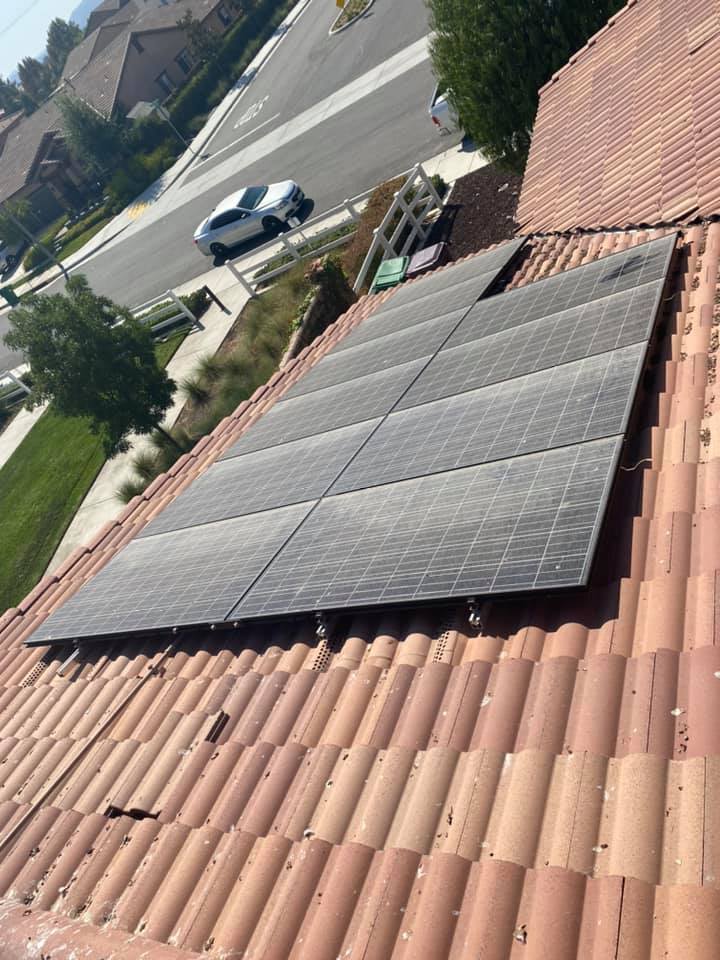
Label: Dusty